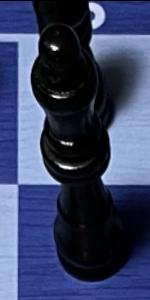
Label: Queen_Black